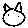
Label: cat